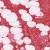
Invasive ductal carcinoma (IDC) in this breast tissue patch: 0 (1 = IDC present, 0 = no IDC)